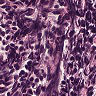
Metastatic tissue present: no